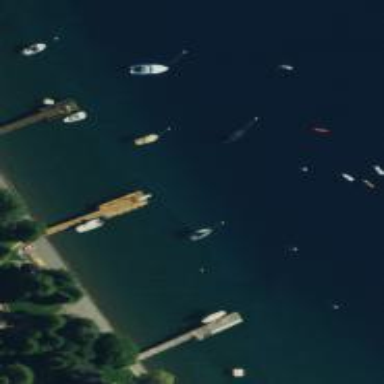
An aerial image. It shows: Man-made pier.